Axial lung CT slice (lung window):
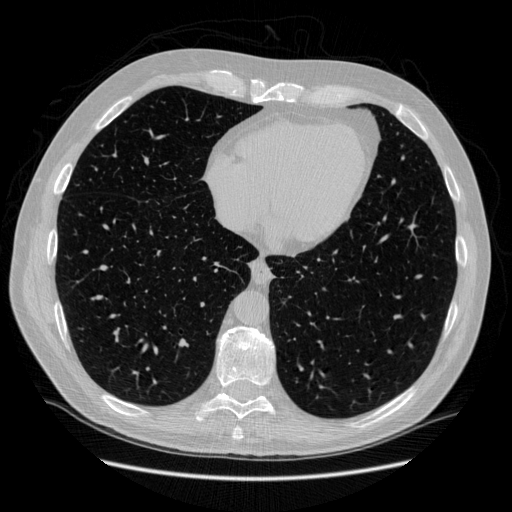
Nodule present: no